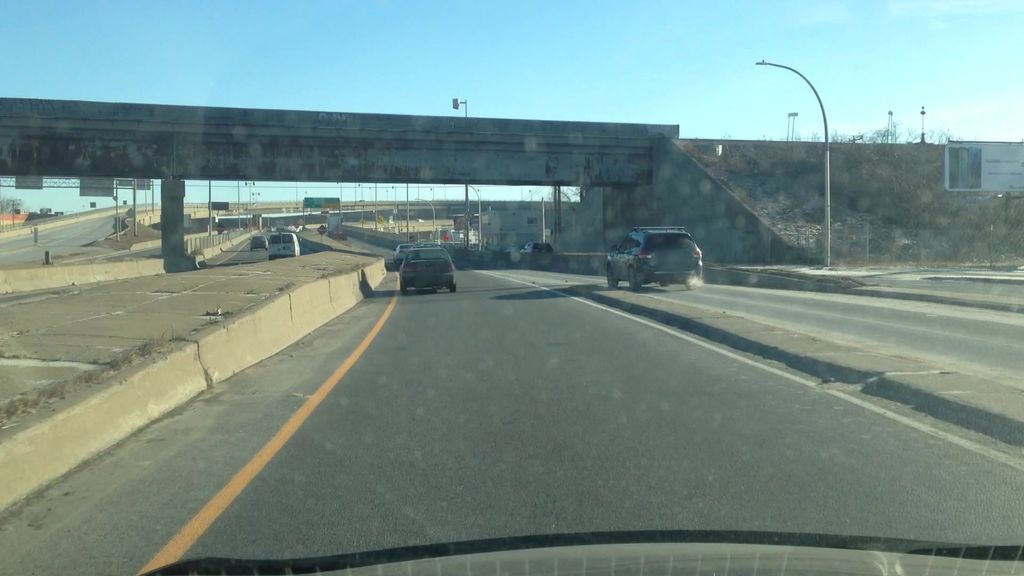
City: montreal